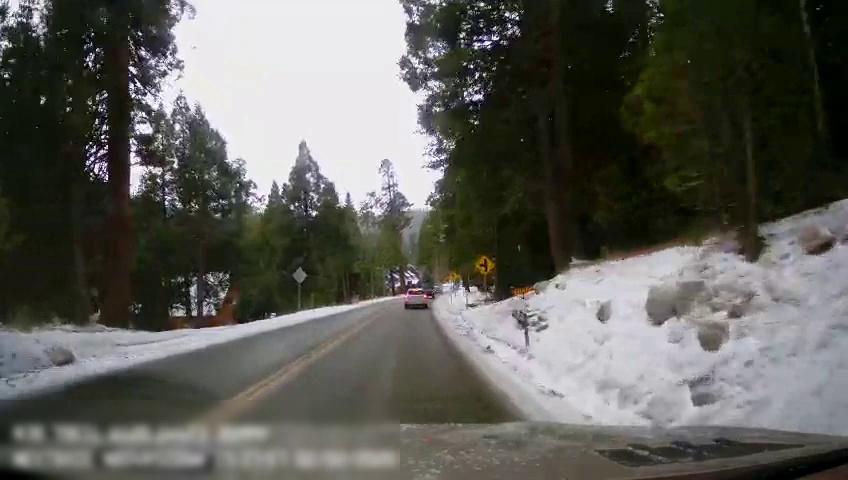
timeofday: Day
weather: Snowy
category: Drivable Space
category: Vehicles | Truck
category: Vehicles | SUV
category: Lanes | Current Lane
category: Lanes | Opposite Lane
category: Traffic | Signs